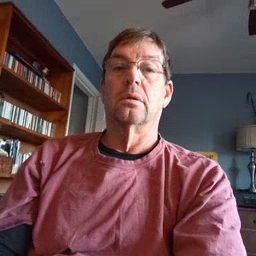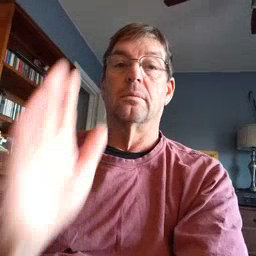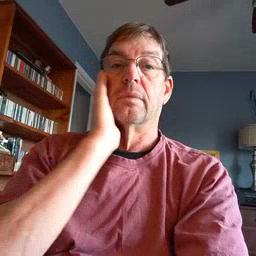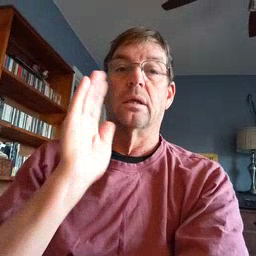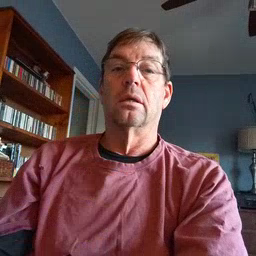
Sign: bed